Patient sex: F
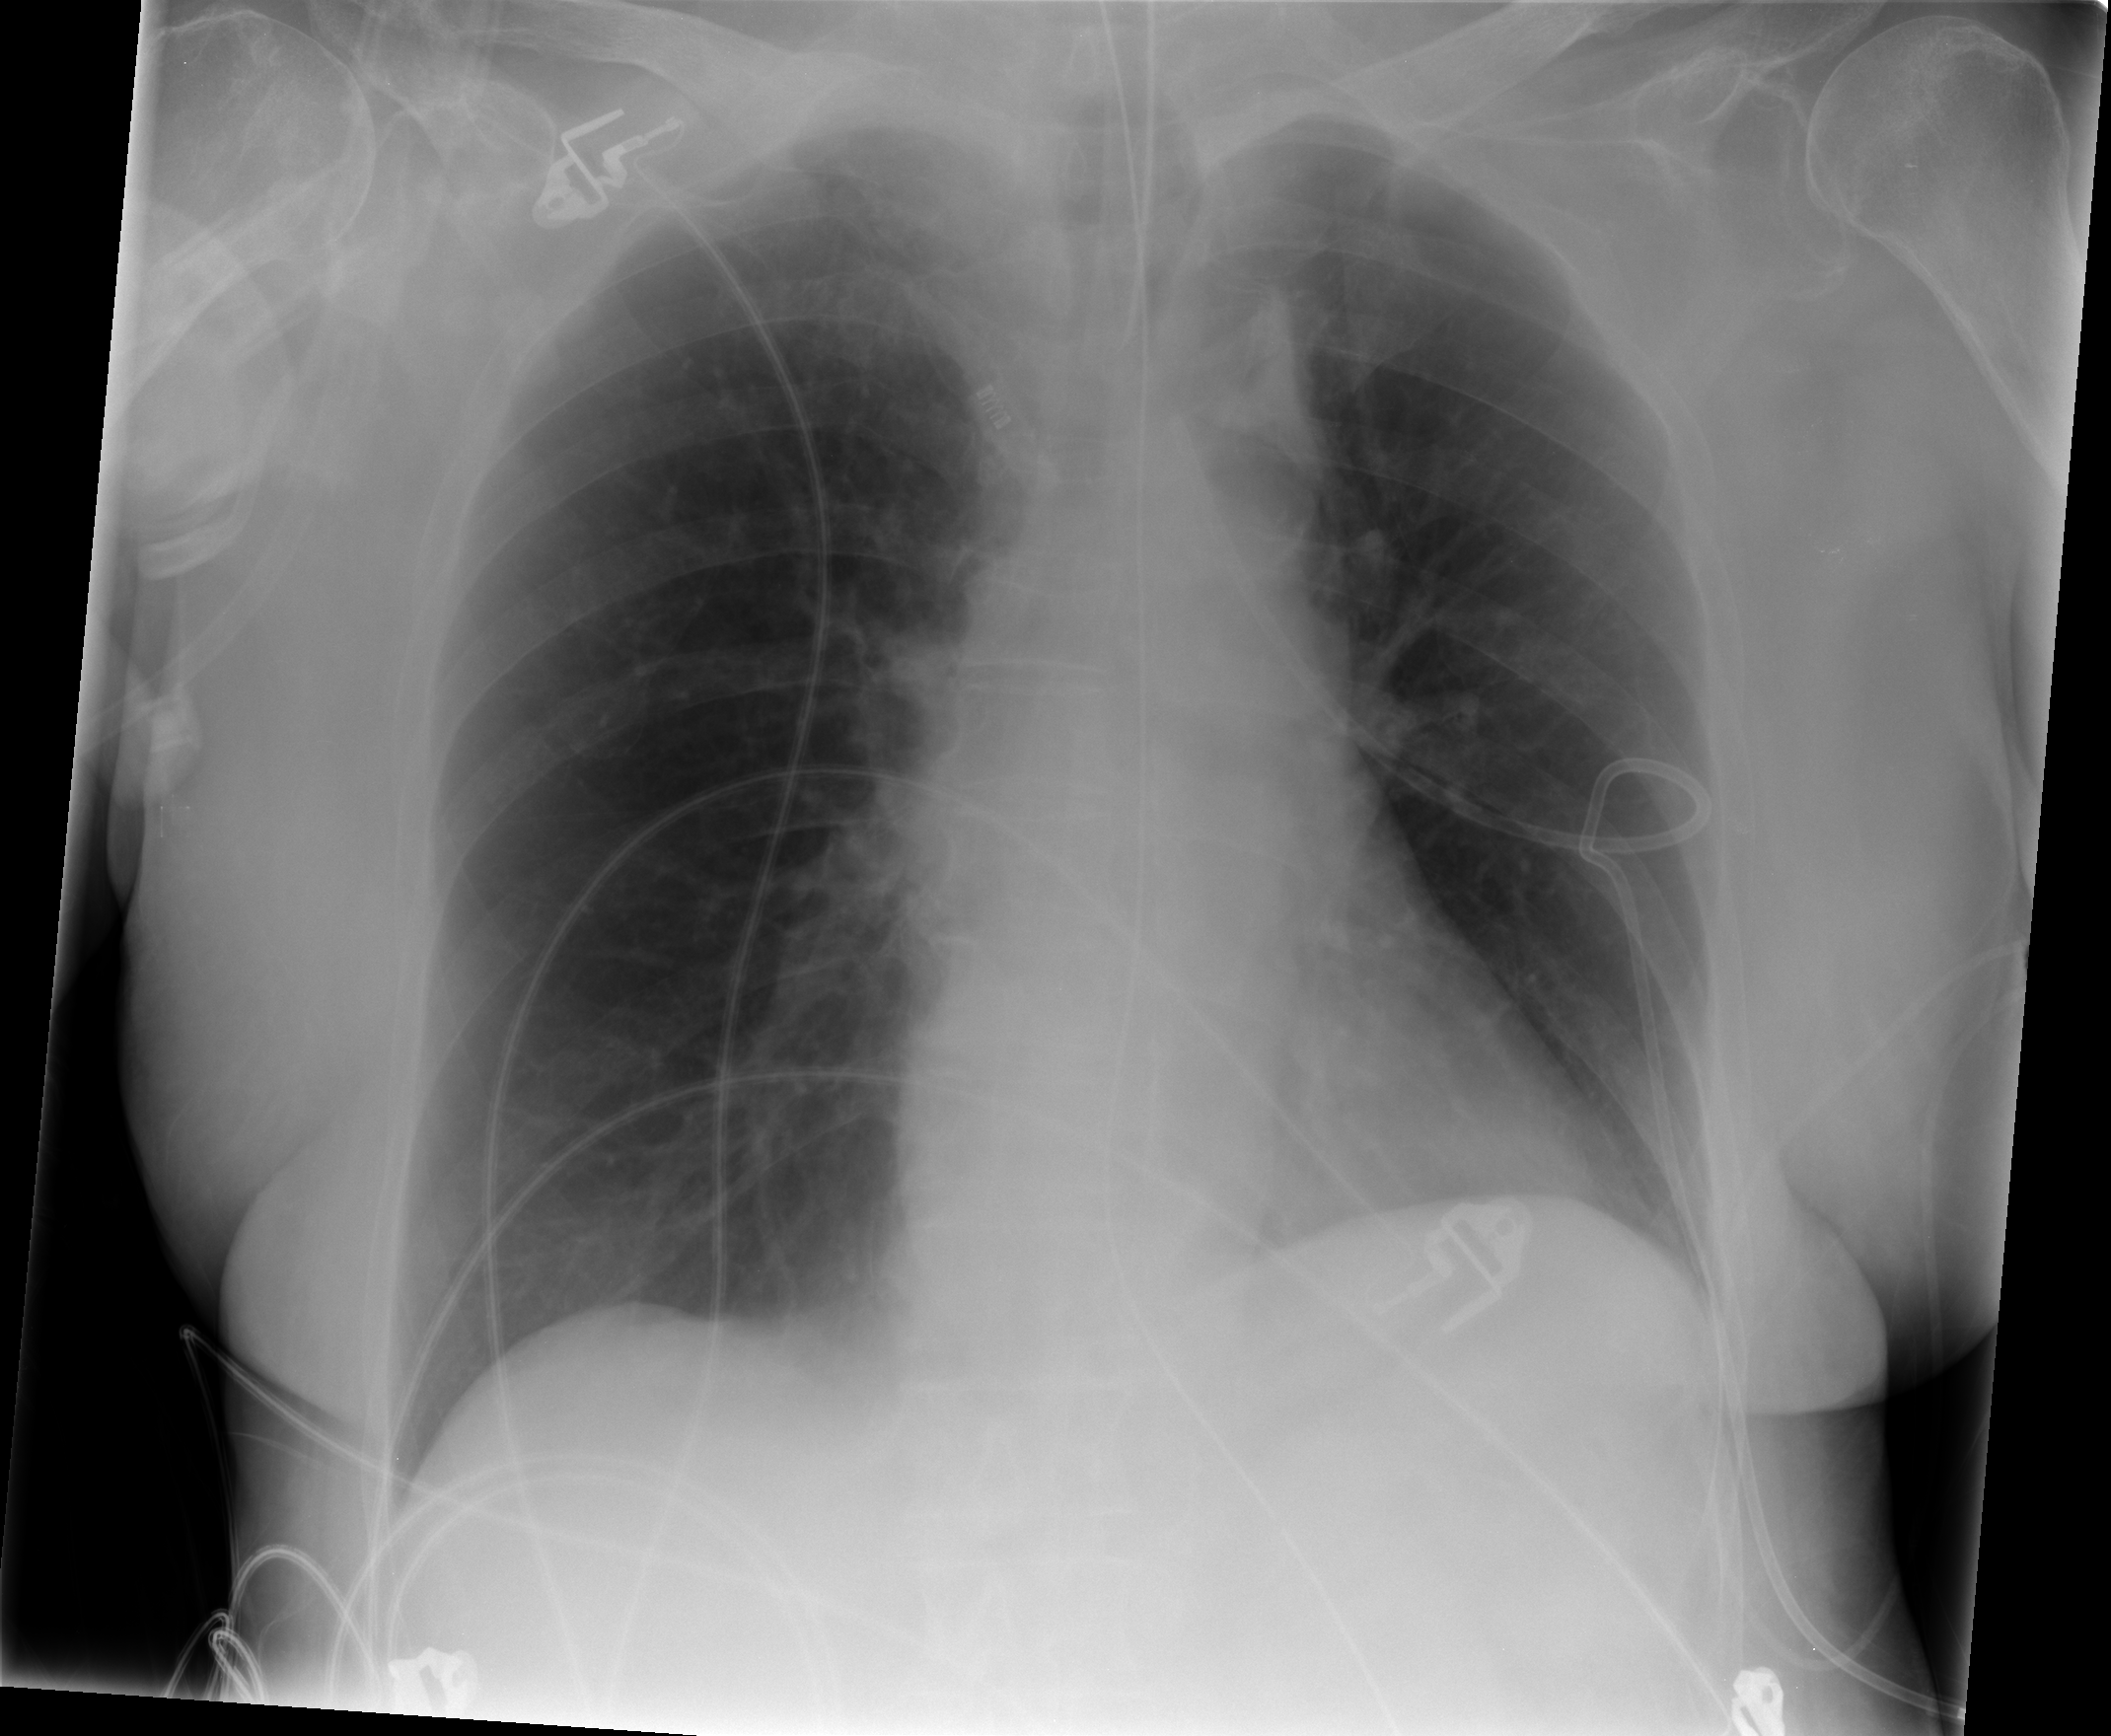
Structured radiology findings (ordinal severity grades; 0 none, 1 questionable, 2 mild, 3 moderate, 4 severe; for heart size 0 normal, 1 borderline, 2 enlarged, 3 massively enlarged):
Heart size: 0
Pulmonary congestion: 0
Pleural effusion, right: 0
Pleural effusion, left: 0
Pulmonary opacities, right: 0
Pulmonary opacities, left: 0
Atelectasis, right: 2
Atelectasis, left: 2